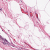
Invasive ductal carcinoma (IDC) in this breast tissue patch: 0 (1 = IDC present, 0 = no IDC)